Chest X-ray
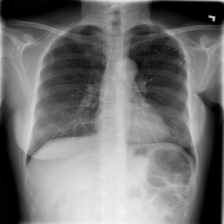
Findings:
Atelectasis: negative
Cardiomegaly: negative
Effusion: negative
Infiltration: negative
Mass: negative
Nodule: negative
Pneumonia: negative
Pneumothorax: negative
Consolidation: negative
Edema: negative
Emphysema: negative
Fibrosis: negative
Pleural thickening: negative
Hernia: negative